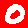
Digit: 0